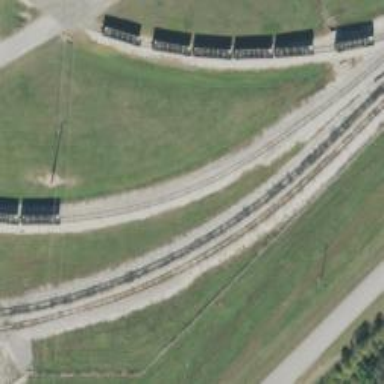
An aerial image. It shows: Rail spur service.